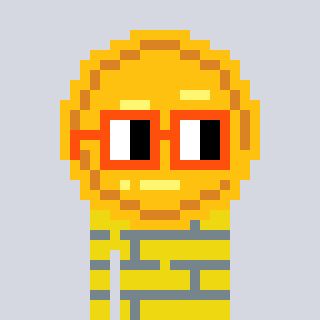
a pixel art character with square orange glasses, a medal-shaped head and a yellow-colored body on a cool background